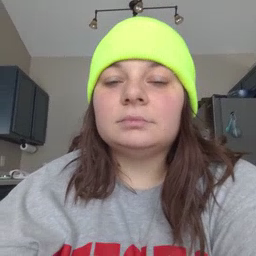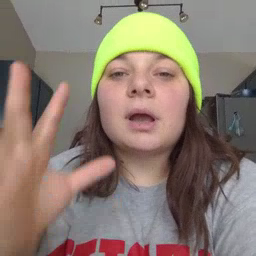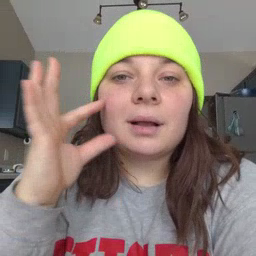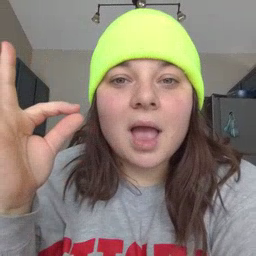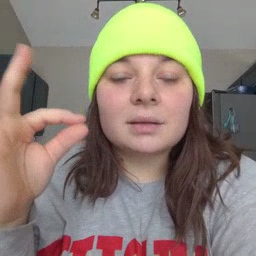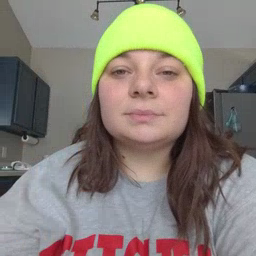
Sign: cat